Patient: sex F, age 71
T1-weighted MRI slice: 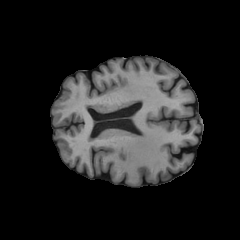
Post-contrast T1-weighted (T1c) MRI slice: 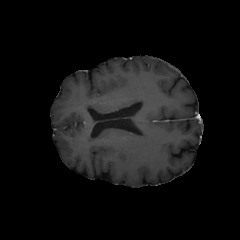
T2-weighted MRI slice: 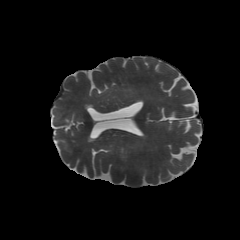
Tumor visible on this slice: no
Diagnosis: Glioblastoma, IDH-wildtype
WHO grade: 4